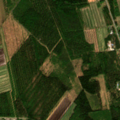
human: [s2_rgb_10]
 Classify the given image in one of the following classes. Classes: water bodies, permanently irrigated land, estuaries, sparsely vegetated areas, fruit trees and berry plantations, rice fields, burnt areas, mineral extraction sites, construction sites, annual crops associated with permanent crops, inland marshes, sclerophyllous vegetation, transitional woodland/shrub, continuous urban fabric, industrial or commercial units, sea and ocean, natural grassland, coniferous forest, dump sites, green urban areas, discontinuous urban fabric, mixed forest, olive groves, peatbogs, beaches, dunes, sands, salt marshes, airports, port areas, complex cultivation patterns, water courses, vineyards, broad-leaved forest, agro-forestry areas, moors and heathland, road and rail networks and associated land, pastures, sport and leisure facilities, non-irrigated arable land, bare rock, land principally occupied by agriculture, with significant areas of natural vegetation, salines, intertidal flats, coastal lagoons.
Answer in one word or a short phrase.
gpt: non-irrigated arable land, mixed forest, transitional woodland/shrub